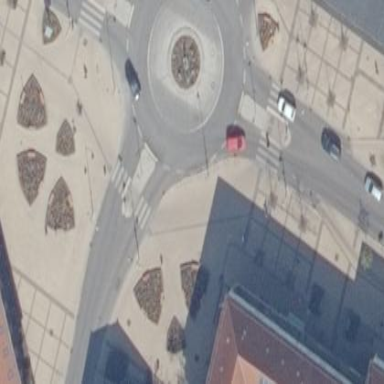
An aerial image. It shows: Secondary road with asphalt surface leading to roundabout.